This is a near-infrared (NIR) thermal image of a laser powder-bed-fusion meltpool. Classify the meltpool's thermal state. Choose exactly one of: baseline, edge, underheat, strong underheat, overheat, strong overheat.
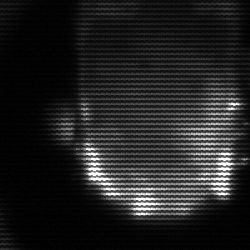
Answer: baseline